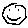
Label: smiley face